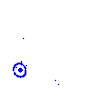
Particle: pion